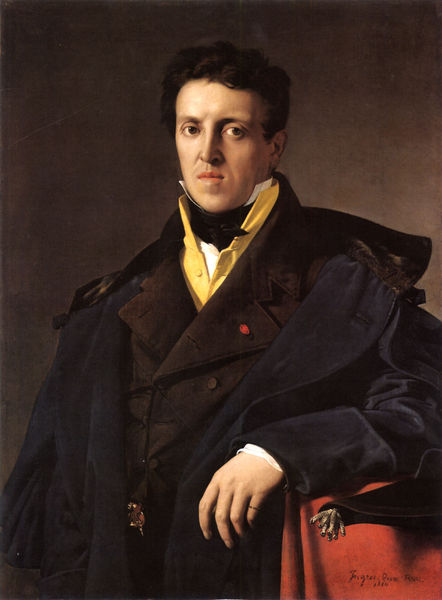
Titel: Charles-Marie-Jean-Baptiste Marcotte (Marcotte d’Argenteuil)
Künstler: Jean-Auguste-Dominque Ingres
Institution: Washington, National Gallery of Art
Schlagwörter: blau, dunkel, hand, mann, weiß, gelb, braun, finger, grau, hell, hintergrund, hut, licht, mund, nase, ohr, schwarz, blick, gürtel, rot, schal, schleife, anzug, hemd, jung, augen, gesicht, kragen, samt, bildnis, portrait, porträt, signatur, öl, haare, mantel, frontal, kinn, locken, man, französisch, ölgemälde, kissen, krawatte, dichter, halstuch, uhr, knöpfe, revers, skepsis, weste, ring, soldat, stehkragen, junger mann, jäger, lässig, schatte, binde, skeptisch, porträr, shwarz, fot, inn, trät, nhell, erbittert